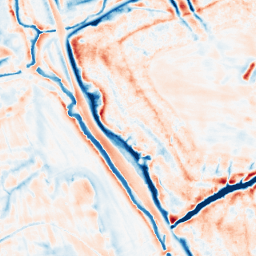
Category: edge_preserving
Decomposition family: bilateral
Decomposition parameters: d: 21
sigma_color: 150
sigma_space: 100
Upsampling method: bilinear
Upsampling parameters: scale: 4
Upsampling scale: 4